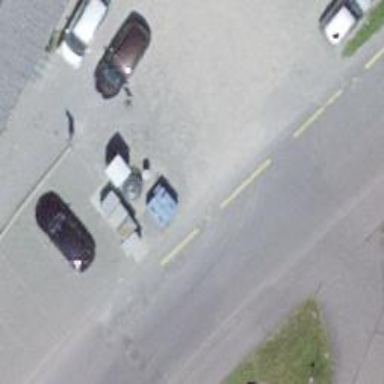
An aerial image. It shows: Recycling container at amenity designated for recycling.